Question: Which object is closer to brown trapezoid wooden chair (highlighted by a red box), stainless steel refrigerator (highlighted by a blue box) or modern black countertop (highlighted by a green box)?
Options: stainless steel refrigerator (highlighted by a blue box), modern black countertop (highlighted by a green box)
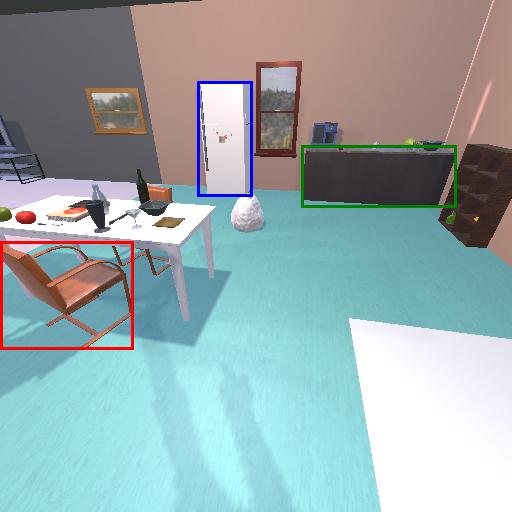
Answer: stainless steel refrigerator (highlighted by a blue box)